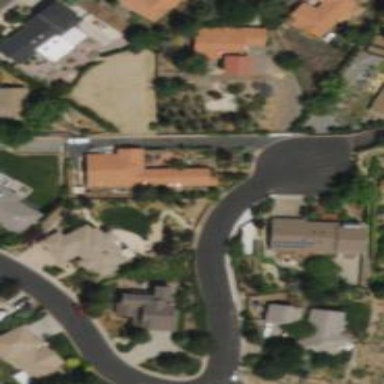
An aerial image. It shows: Residential road with separate asphalt sidewalk.